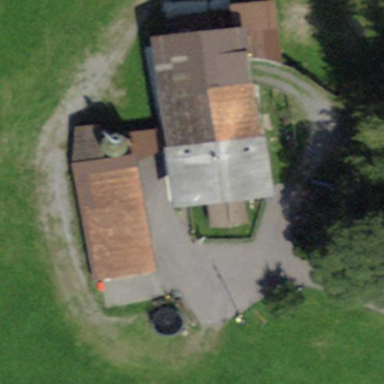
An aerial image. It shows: Farm building.